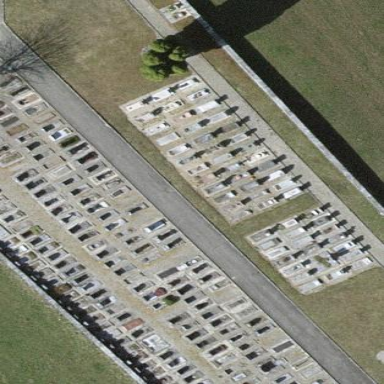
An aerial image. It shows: Cemetery.